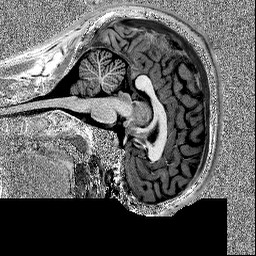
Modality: MP2RAGE
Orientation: sagittal
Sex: male